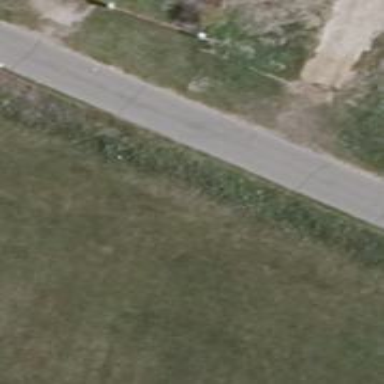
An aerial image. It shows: Unclassified road with asphalt surface and sidewalks on both sides.